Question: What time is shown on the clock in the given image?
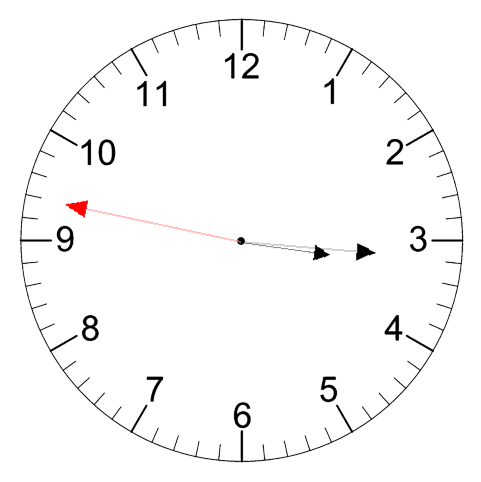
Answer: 03:15:47